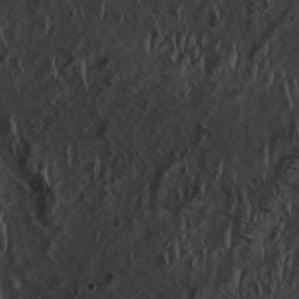
Label: non_frost